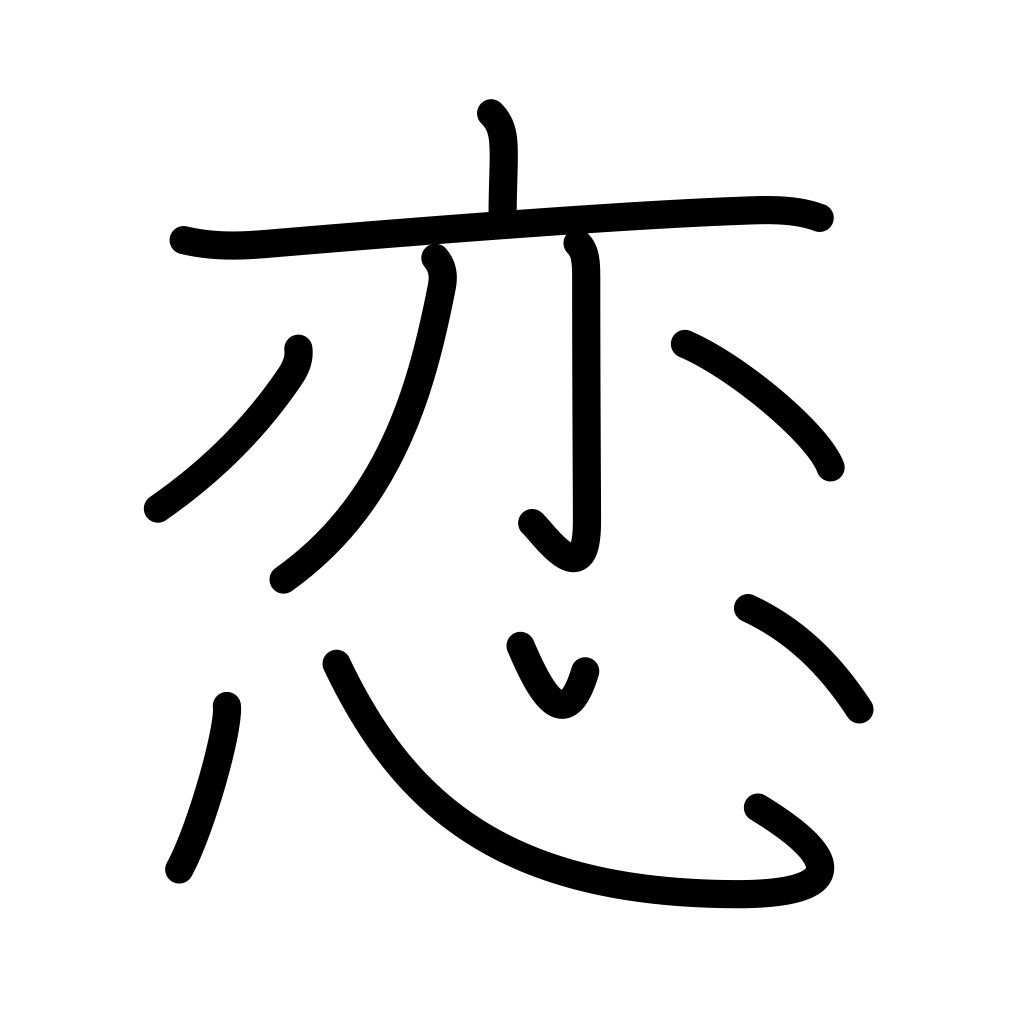
Meaning: romance, in love, yearn for, miss, darling